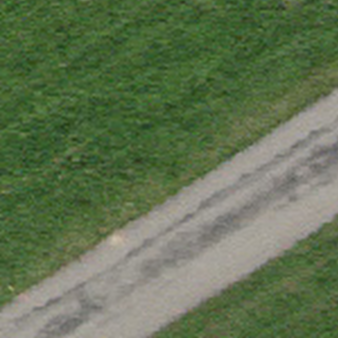
Label: other